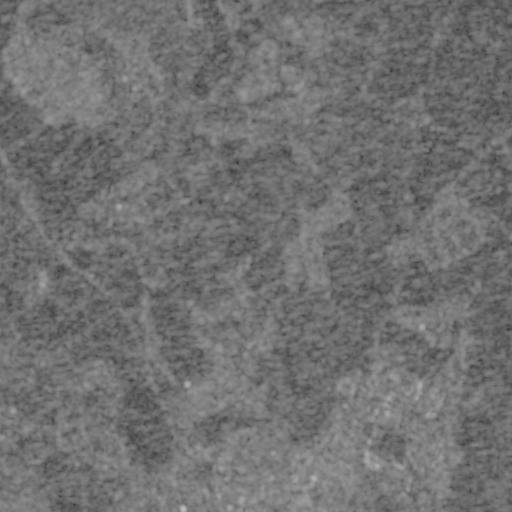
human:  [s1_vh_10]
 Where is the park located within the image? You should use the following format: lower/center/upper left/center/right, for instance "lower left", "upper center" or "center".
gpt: The park is located in the lower right of the image.
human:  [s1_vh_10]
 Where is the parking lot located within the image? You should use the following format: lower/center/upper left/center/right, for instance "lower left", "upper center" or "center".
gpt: The parking lot is located in the lower center of the image.
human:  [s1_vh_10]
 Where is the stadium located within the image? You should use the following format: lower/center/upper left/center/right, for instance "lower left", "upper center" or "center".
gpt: The stadium is located in the lower center of the image.
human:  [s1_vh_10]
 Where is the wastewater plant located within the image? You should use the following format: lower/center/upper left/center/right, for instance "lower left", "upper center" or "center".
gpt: The wastewater plant is located in the lower center of the image.
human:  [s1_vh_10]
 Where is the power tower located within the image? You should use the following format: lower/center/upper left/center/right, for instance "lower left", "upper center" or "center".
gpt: There is no power tower in the image.

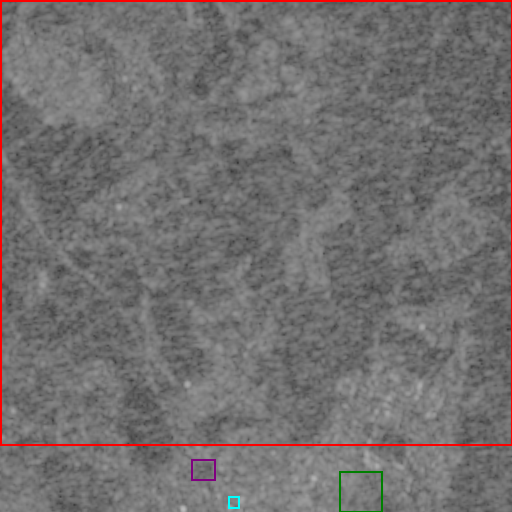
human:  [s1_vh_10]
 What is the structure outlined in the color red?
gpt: The structure outlined in red is a crop field.
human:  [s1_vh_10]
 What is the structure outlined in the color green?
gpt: The structure outlined in green is a park.
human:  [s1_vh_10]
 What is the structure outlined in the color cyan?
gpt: The structure outlined in cyan is a parking lot.
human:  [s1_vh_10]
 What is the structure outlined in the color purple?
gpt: The structure outlined in purple is a stadium.
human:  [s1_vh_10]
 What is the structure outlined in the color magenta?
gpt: There is no magenta outline.